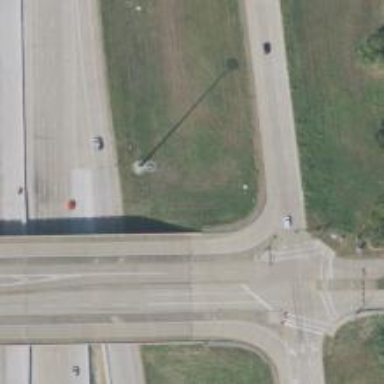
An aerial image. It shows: Secondary link road crossing over bridge.